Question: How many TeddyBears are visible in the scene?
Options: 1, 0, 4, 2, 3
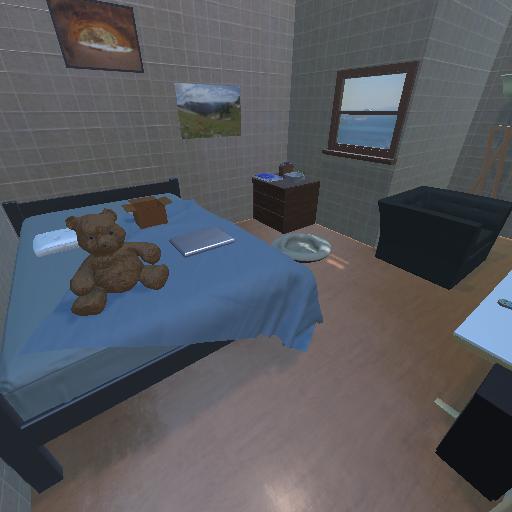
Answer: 1